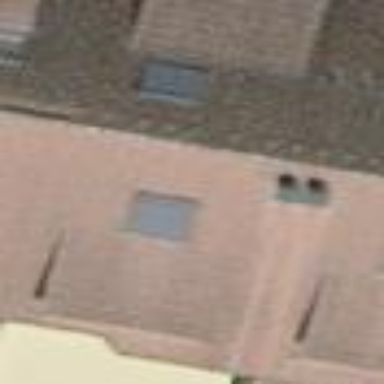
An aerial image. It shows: Simple and straightforward house.